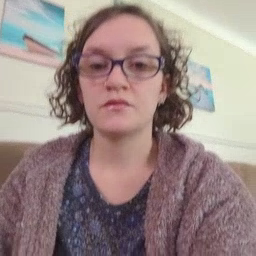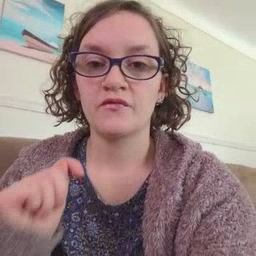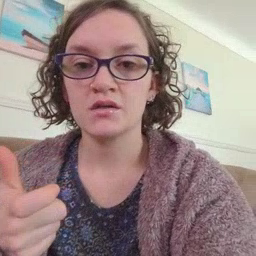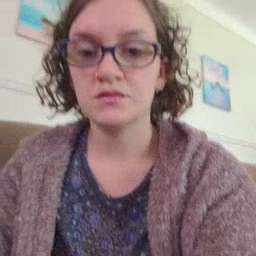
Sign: fast